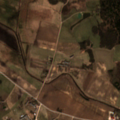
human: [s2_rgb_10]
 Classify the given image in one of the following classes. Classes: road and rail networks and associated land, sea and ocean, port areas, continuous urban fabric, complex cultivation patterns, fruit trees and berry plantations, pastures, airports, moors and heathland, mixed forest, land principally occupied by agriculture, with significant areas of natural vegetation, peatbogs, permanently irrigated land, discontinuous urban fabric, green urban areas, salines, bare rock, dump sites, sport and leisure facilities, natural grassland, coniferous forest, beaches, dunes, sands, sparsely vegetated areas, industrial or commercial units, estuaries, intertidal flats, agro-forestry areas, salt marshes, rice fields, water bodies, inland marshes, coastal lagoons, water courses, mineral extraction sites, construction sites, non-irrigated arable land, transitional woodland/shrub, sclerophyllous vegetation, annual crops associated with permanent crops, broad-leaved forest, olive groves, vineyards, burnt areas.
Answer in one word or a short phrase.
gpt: non-irrigated arable land, pastures, complex cultivation patterns, land principally occupied by agriculture, with significant areas of natural vegetation, mixed forest